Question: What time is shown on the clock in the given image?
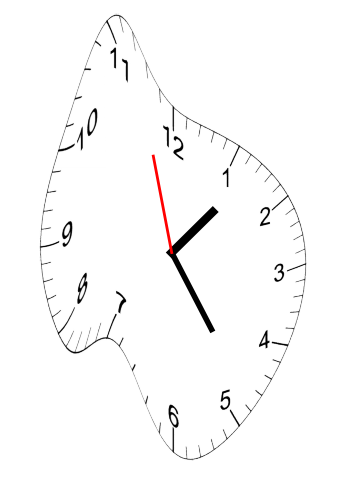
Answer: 01:23:57